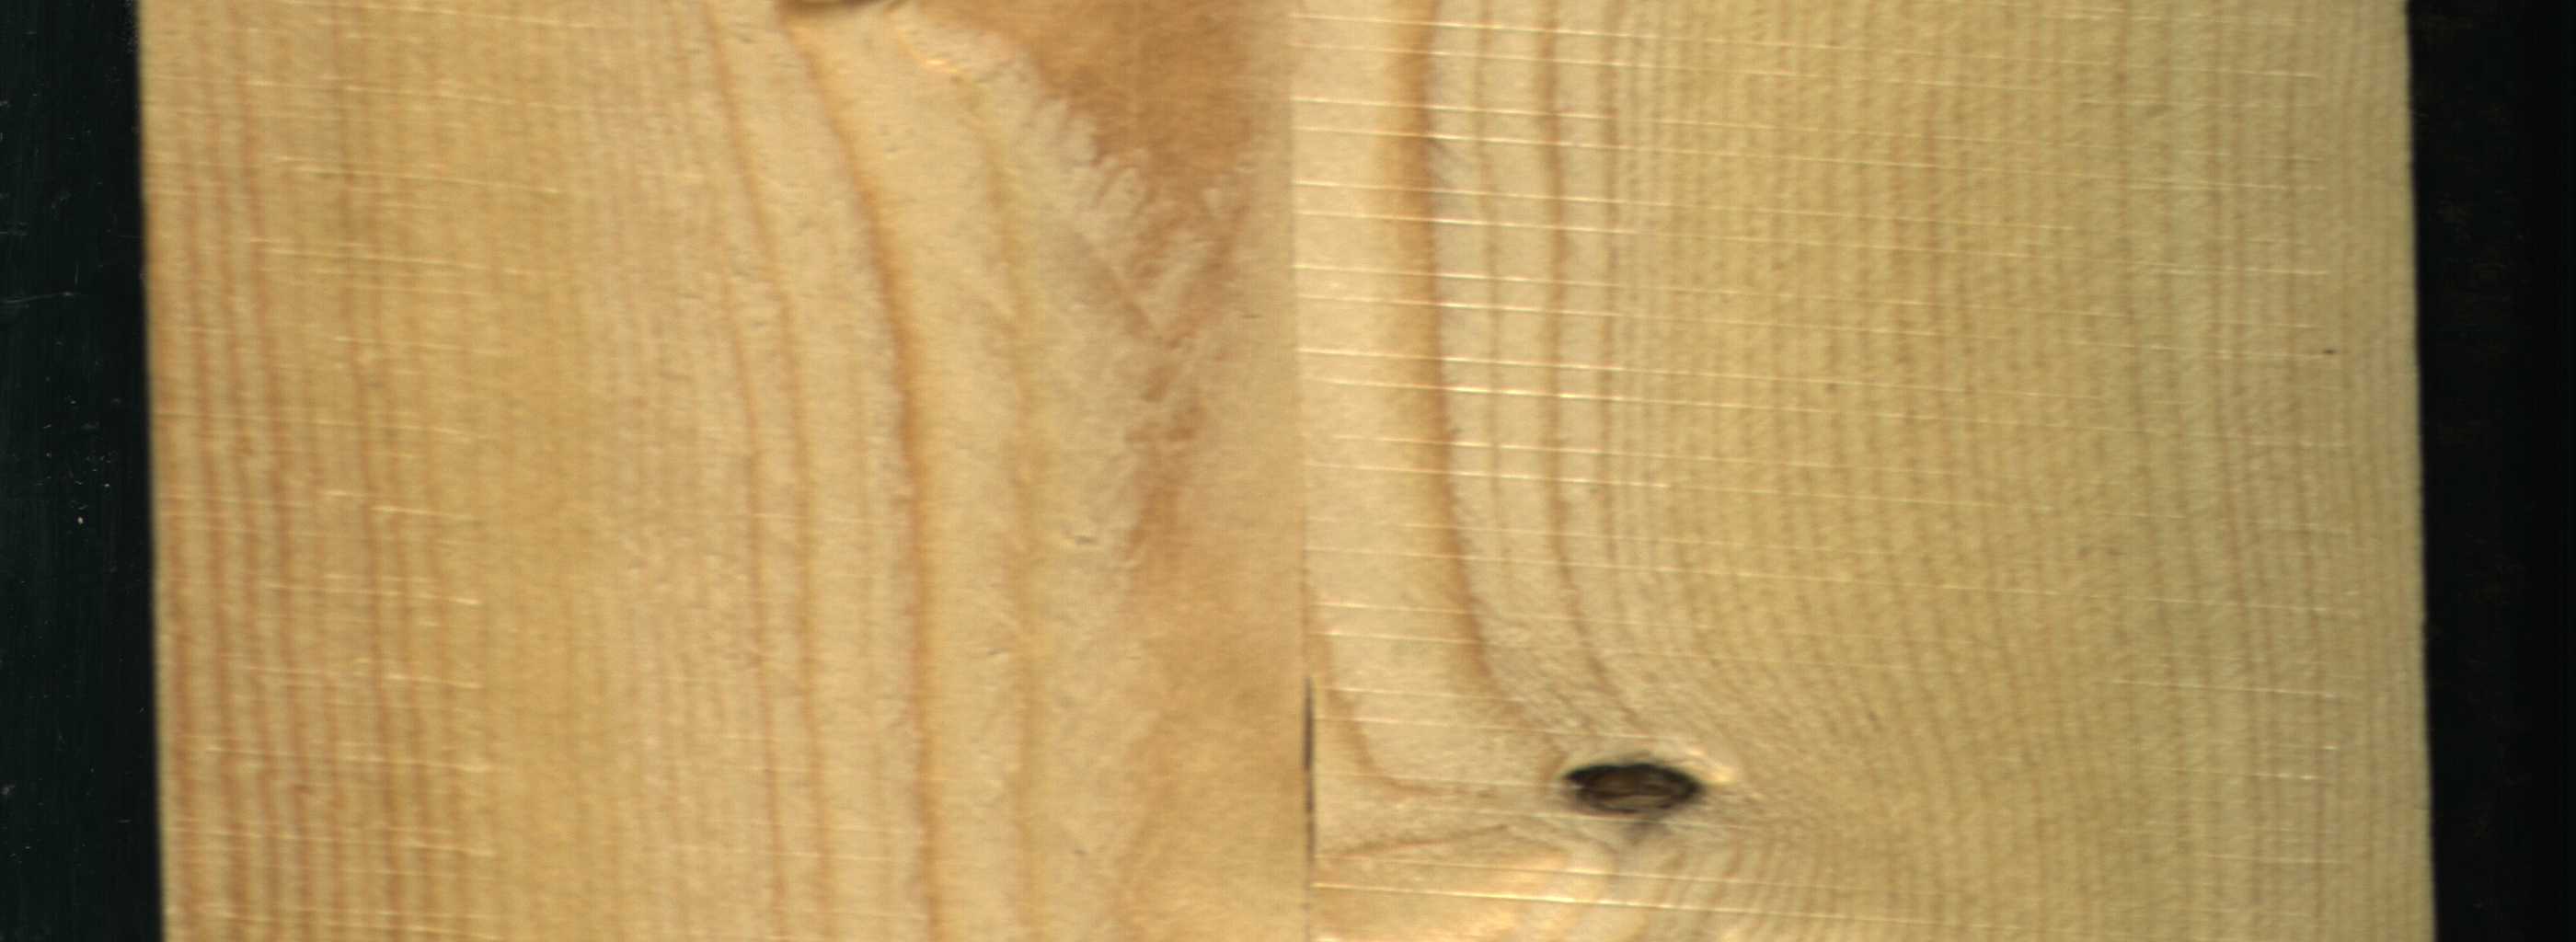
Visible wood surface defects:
Crack
Dead_Knot